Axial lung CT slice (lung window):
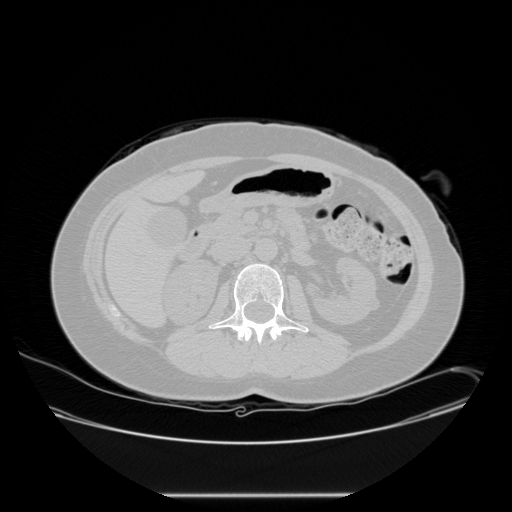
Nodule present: no